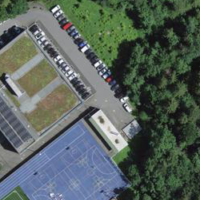
EUNIS habitat code: 55
Species observed at this site:
Fagus sylvatica
Aesculus hippocastanum